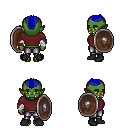
a pixel art fantasy rpg character, female body template, orc, green skin, maroon long-sleeve shirt, metal pants, blue short mohawk hairstyle, white cloth bandages, black shoes, shield, four views (front, back, left, right), 2x2 character sprite sheet, small pixel art, hard edges, no anti-aliasing